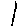
Label: line